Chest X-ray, PA view. Patient: 32 years old, sex F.
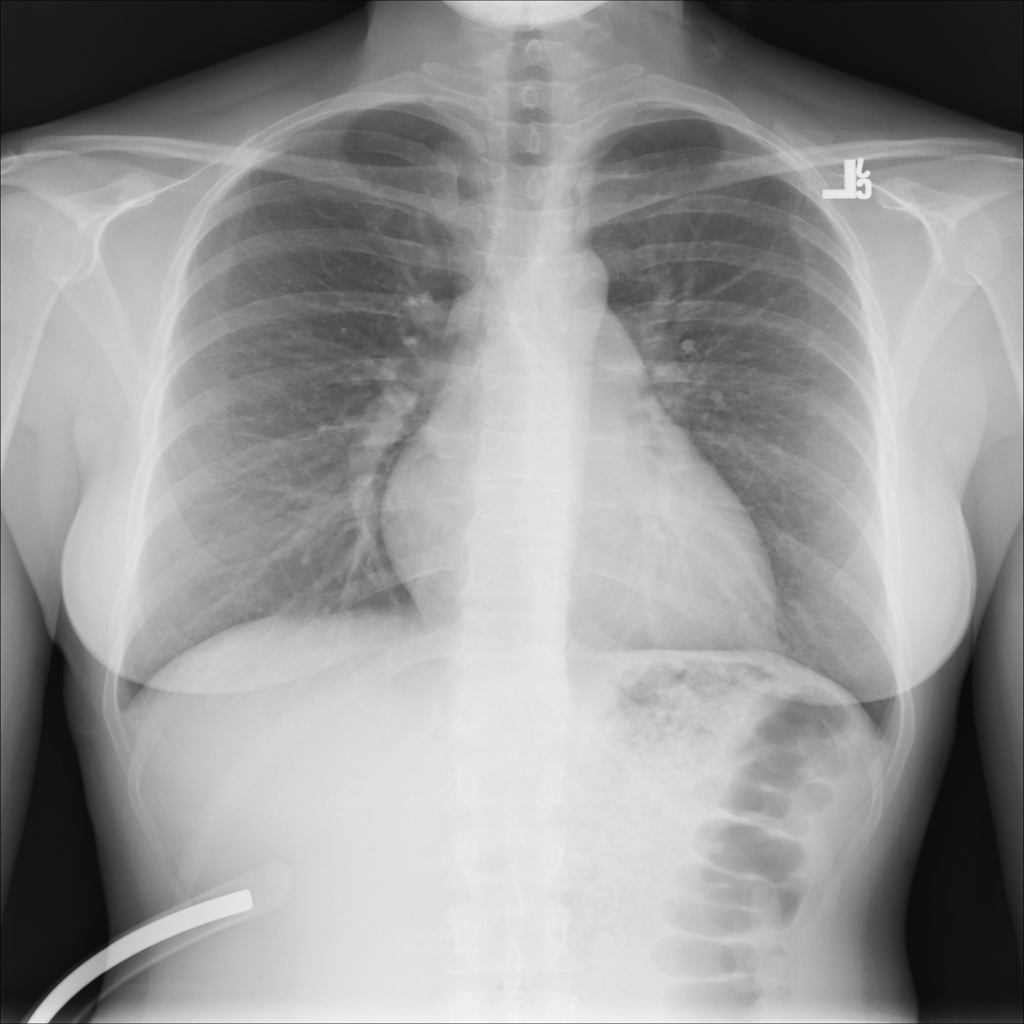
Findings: No Finding